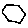
Label: hexagon